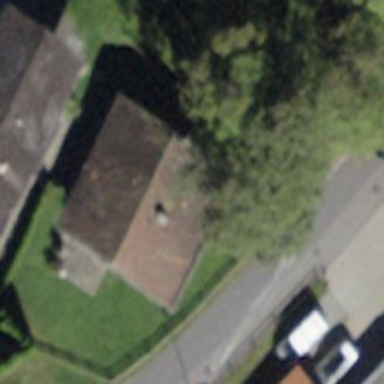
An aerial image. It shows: Residential building.